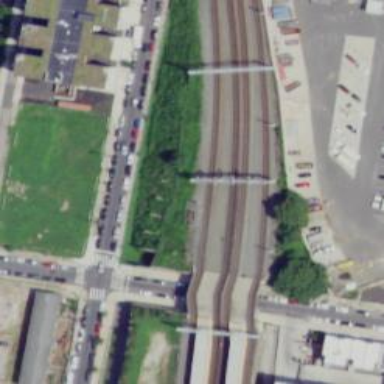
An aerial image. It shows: Railway signal.